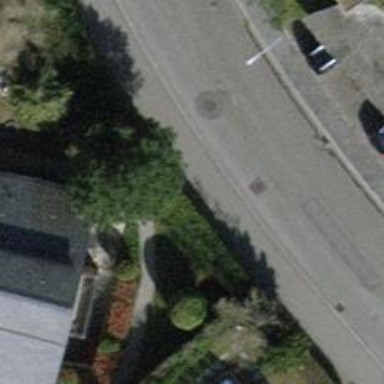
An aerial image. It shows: Bus stop with platform for public transport.